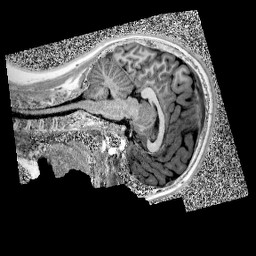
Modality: UNIT1
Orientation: sagittal
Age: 13
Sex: female
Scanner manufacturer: siemens
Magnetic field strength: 3 T
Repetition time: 4 s
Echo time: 0.00299 s